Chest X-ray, AP view. Patient: 41 years old, sex F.
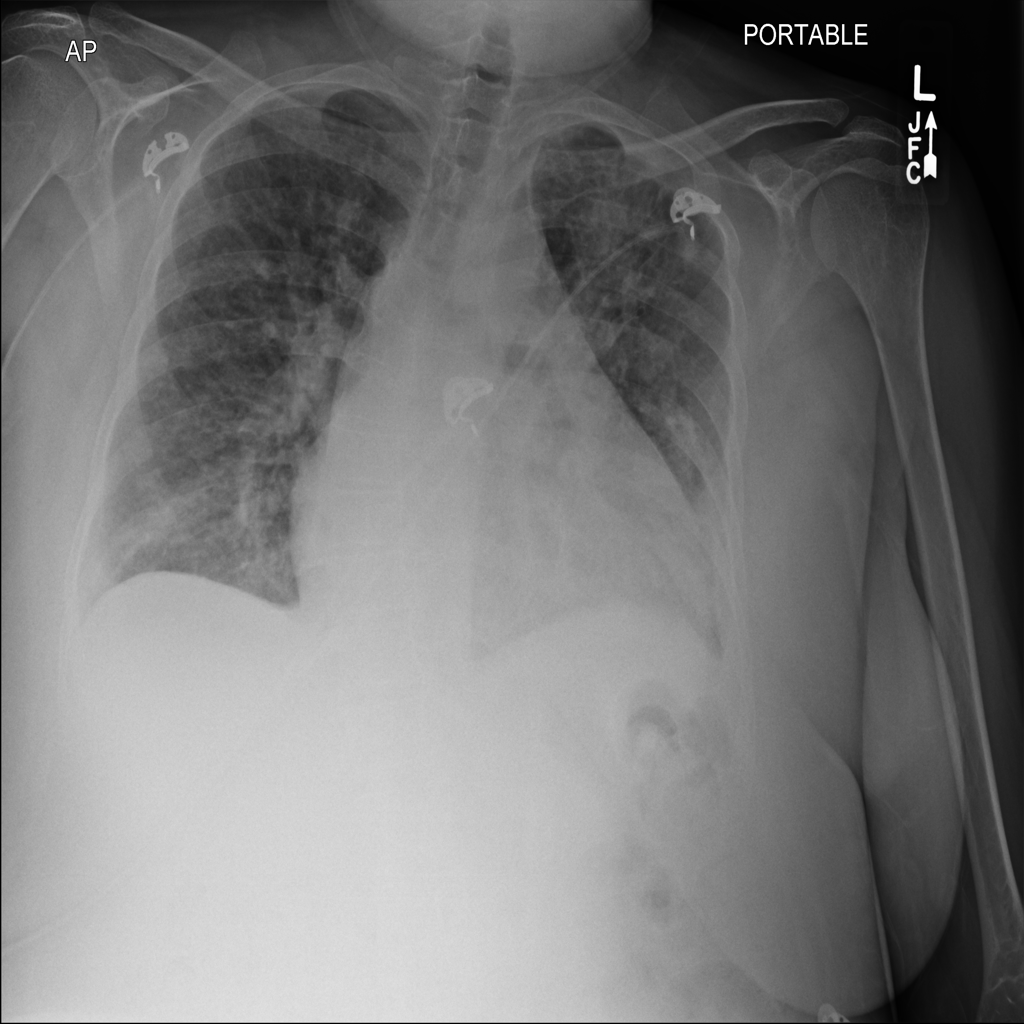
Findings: Cardiomegaly, Effusion, Infiltration